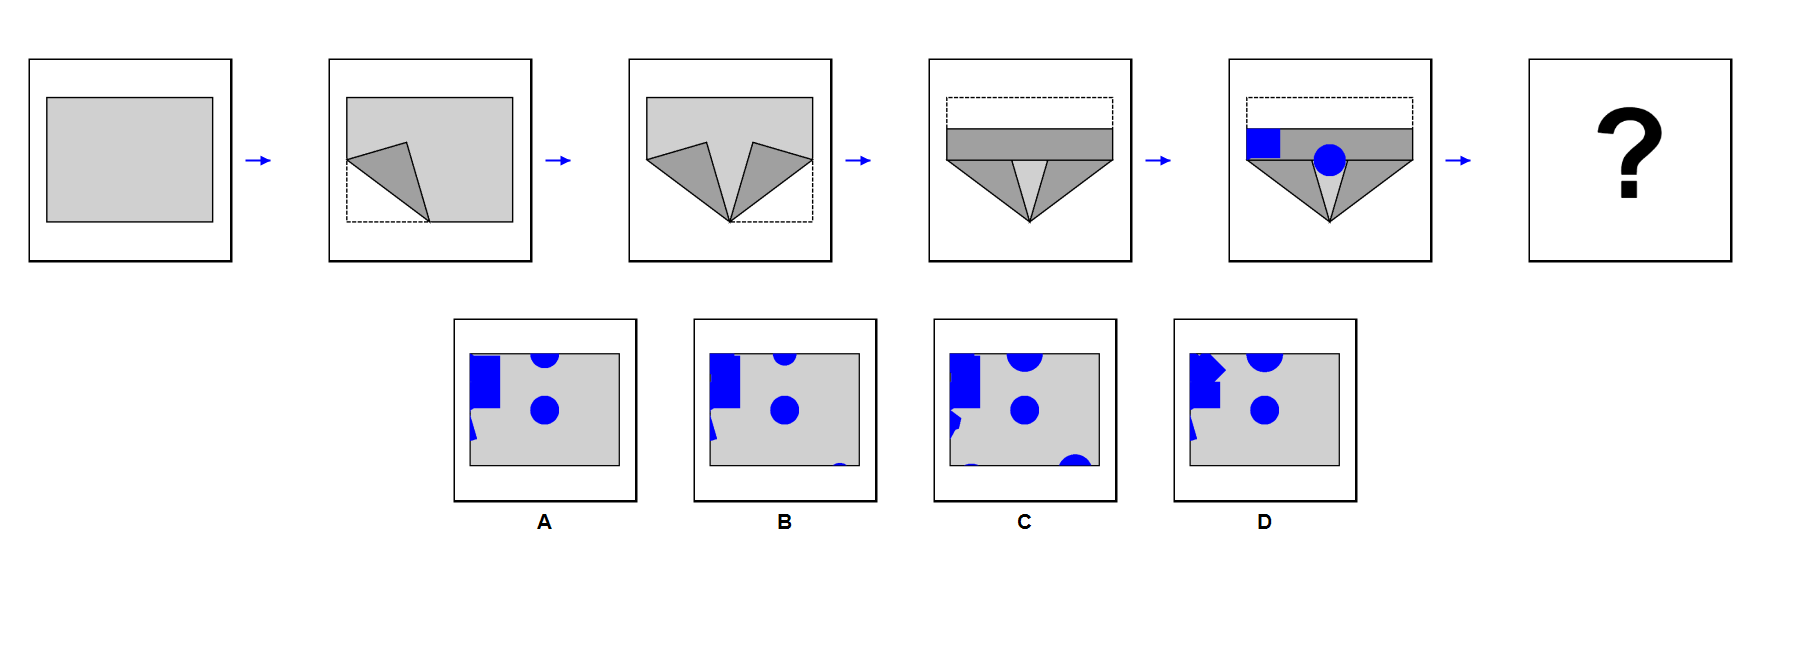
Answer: A